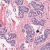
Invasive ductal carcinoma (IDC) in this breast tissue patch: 0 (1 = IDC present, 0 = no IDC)